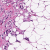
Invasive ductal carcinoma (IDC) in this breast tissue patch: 0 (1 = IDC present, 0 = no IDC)